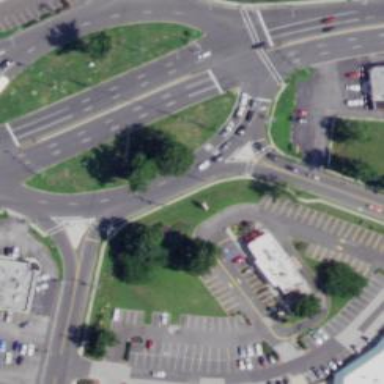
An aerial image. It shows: Roundabout on primary highway.